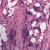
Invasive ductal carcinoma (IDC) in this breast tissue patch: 1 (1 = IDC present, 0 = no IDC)